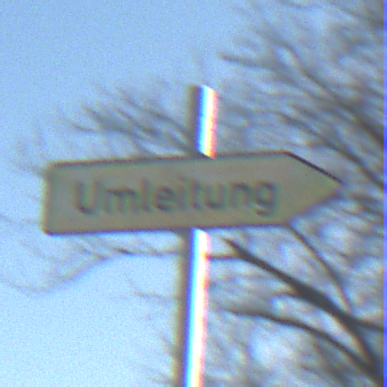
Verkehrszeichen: UmleitungswegweiserRechtsweisend
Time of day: MorningAfternoon
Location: Outdoor (Nature)
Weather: Clear
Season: Winter
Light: Natural